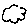
Label: cloud